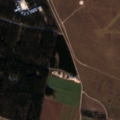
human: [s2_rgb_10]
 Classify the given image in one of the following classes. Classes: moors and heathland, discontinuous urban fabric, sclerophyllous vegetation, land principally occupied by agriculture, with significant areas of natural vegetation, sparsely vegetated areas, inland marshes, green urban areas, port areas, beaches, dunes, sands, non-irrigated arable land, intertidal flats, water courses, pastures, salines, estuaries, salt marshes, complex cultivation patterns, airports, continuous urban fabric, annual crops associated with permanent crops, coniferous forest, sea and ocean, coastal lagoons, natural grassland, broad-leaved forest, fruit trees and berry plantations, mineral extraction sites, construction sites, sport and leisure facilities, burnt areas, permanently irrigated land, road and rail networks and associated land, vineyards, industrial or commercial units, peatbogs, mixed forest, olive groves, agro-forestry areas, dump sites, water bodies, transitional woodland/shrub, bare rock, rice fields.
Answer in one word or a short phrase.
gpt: green urban areas, non-irrigated arable land, coniferous forest